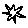
Label: star